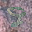
Label: 9